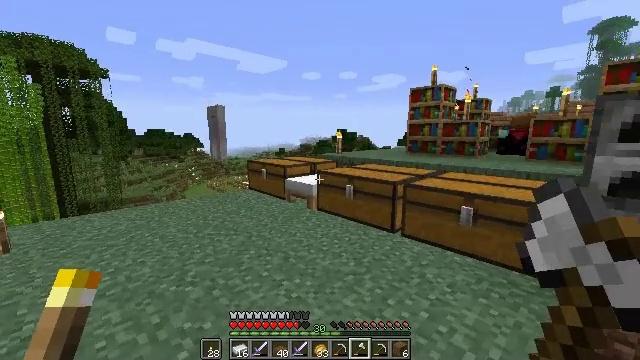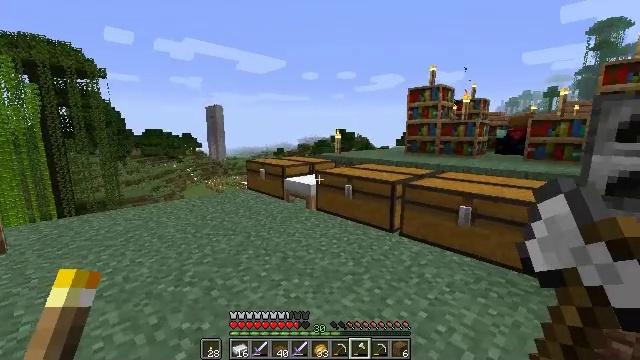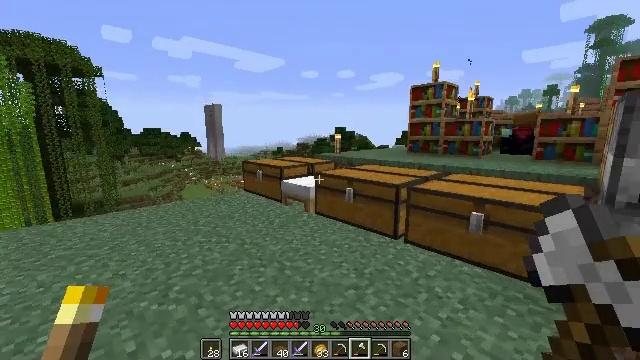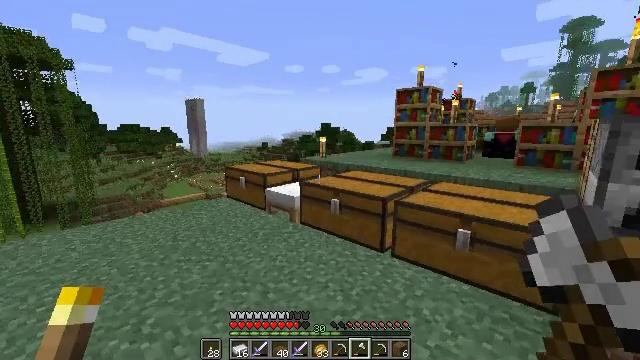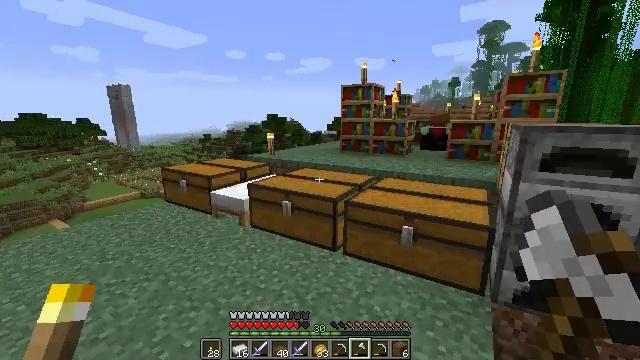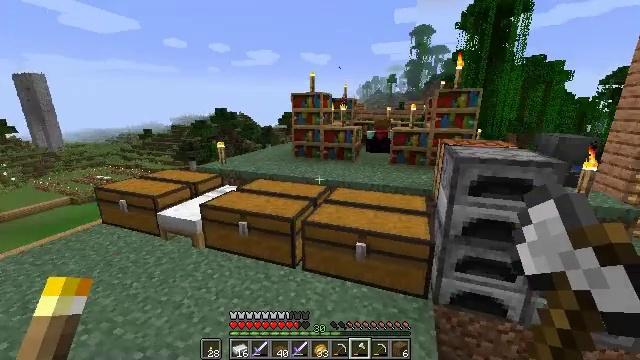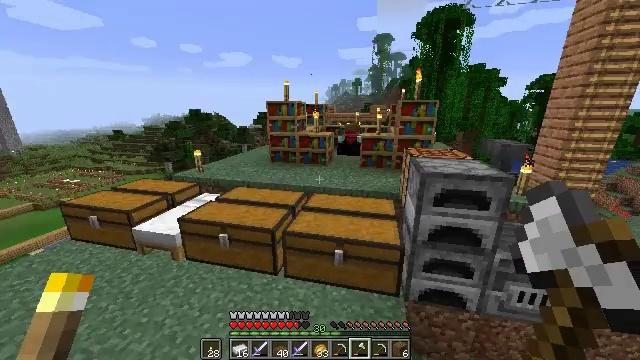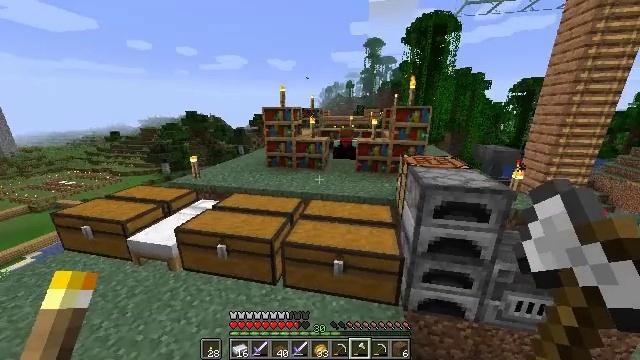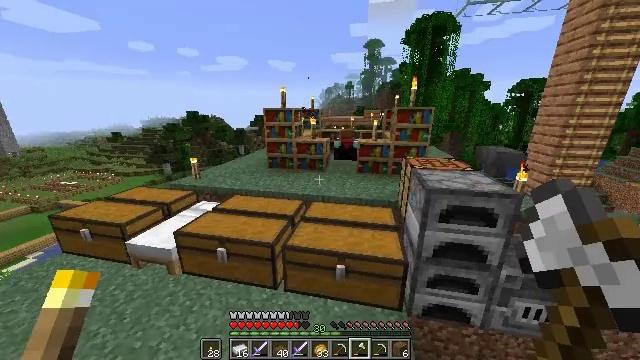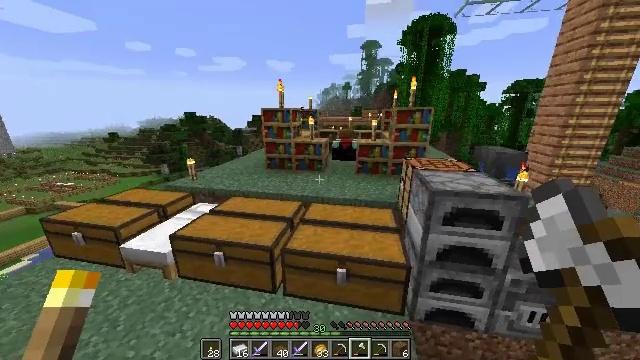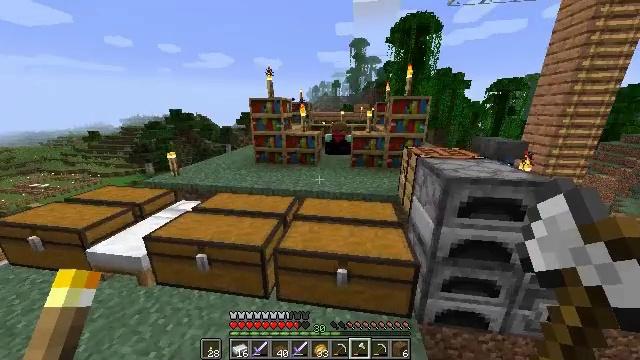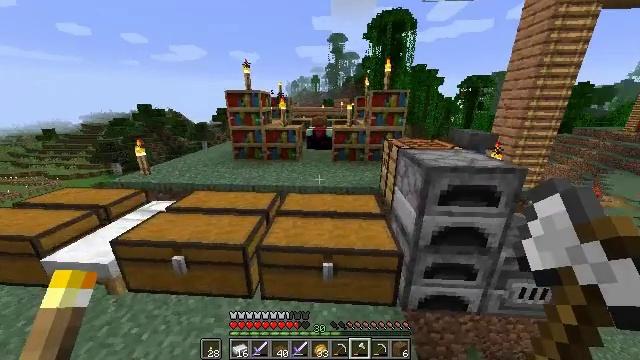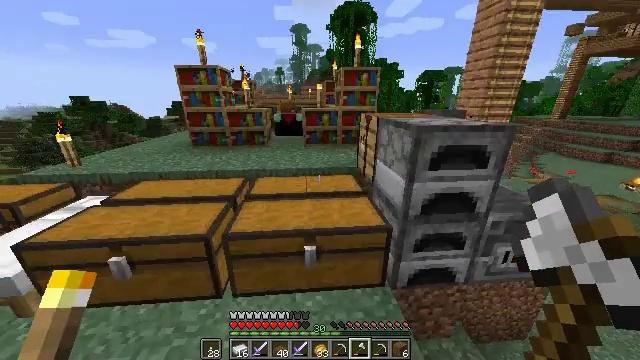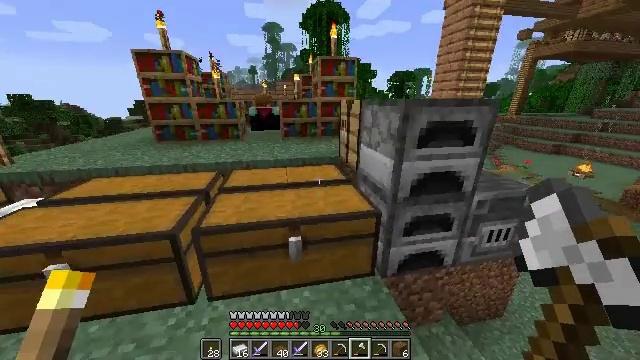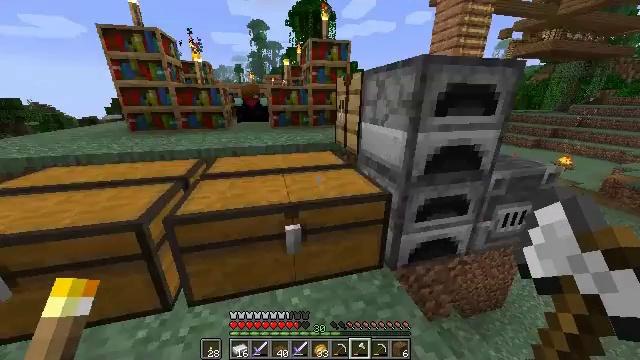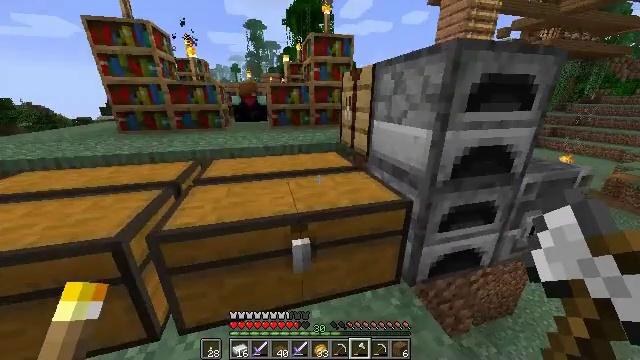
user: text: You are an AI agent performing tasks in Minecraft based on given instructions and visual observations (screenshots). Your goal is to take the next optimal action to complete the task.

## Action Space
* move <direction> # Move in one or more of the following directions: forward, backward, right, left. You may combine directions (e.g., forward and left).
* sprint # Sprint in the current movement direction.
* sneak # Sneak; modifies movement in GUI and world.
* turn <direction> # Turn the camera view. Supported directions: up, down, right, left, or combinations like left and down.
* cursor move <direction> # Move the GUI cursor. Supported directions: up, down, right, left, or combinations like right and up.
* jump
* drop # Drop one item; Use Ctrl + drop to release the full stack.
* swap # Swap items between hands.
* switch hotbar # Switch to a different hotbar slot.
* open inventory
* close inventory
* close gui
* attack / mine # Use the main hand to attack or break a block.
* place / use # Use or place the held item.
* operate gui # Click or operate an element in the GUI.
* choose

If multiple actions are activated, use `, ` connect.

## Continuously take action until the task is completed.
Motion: motion action
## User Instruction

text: Make a grindstone using the crafting table.
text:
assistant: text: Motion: move forward, jump
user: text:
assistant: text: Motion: move forward, jump
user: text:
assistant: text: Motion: move forward, turn right and down, jump
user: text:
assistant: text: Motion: move forward, sprint, turn right and down, jump
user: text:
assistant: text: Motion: move forward, sprint, turn right and down, jump
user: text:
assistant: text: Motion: move forward, sprint, turn right and down, jump
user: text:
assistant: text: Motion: move forward, sprint, turn right, jump
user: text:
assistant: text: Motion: move forward, jump
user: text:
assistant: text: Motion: move forward, jump
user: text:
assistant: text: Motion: move forward, turn right, jump
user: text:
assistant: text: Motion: move forward, turn right and down
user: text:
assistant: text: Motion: move forward, turn right and down
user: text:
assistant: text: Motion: move forward, turn right
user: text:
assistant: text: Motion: move forward, turn right
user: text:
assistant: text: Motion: move forward
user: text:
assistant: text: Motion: move forward
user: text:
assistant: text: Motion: move forward and move left
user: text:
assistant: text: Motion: move forward and move left
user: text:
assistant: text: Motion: move forward and move left, jump
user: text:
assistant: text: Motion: move forward and move left, turn right, jump
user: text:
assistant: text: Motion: move forward and move left, turn right, jump
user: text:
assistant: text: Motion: move forward and move left, turn right, jump
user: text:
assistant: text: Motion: move forward and move left, turn right, jump
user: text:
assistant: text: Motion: move forward and move left, turn right, jump
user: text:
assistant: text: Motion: move forward and move left, turn right
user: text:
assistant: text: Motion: move forward and move left, turn right
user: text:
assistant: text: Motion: no_op
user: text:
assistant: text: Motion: turn right
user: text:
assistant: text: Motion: turn right
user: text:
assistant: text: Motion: no_op